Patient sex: M
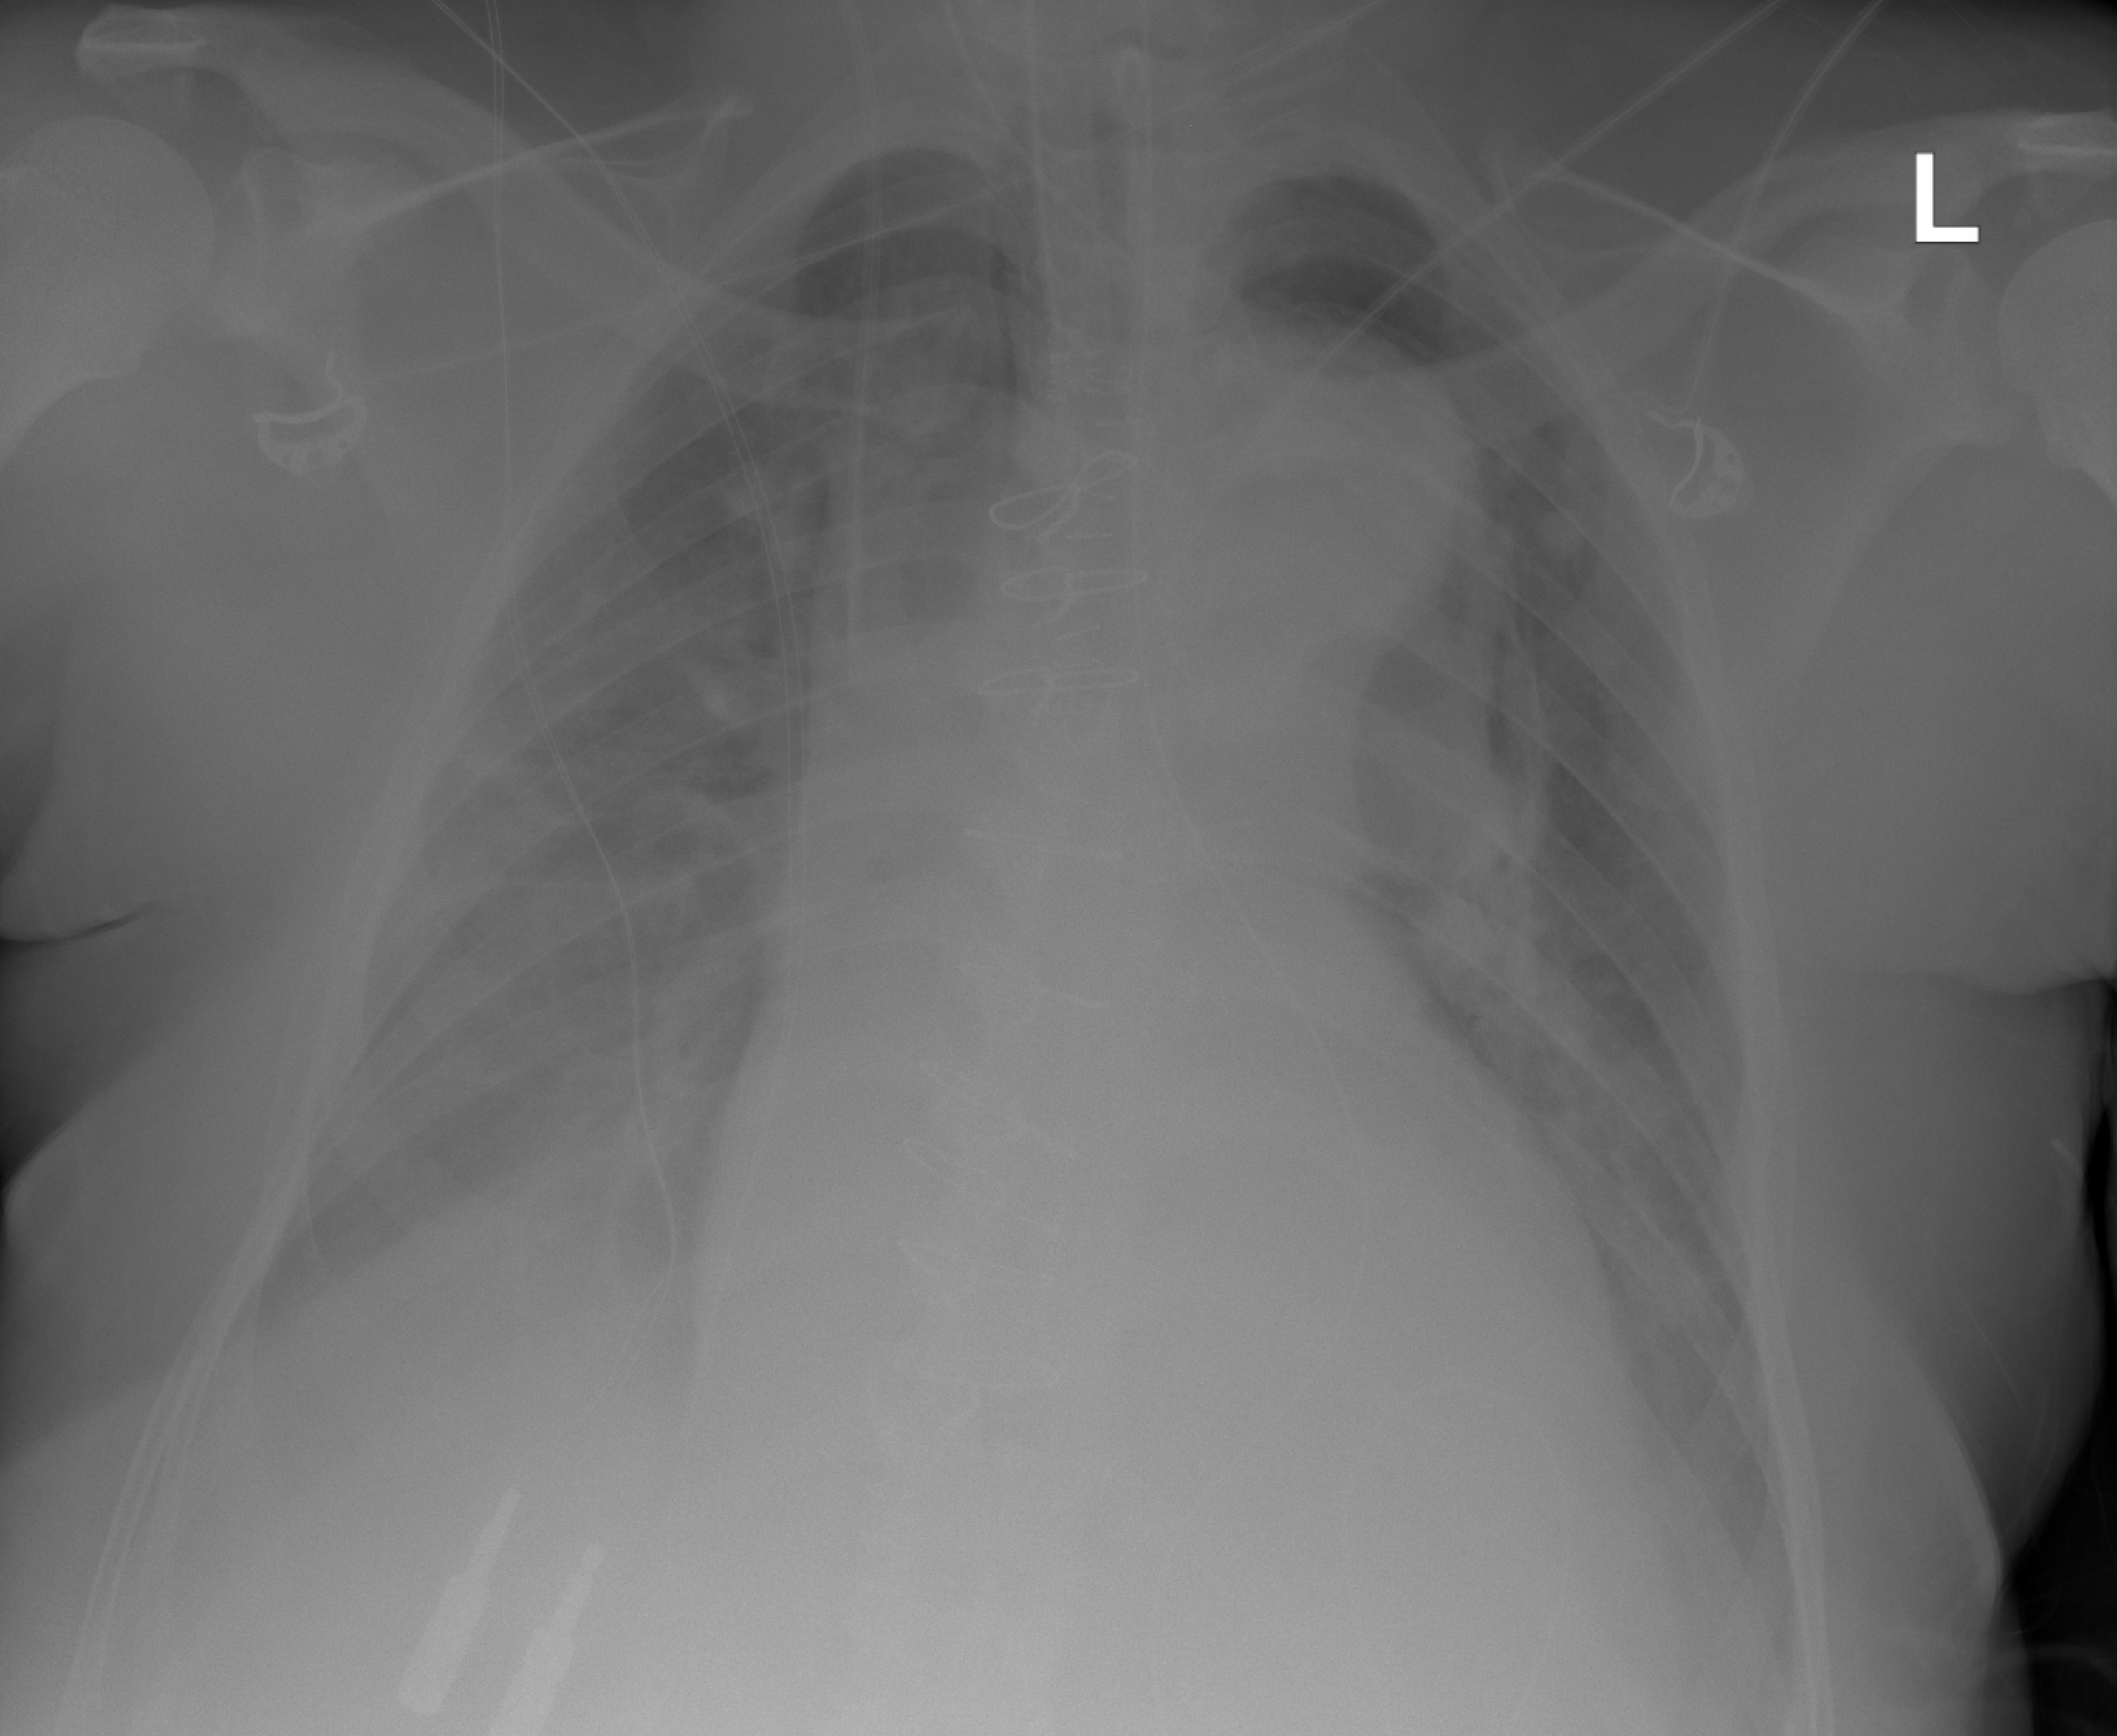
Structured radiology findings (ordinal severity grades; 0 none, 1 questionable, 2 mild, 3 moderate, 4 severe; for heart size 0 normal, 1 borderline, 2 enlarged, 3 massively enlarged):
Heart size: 2
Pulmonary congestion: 2
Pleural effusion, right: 3
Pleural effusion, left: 2
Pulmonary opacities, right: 2
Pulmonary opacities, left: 2
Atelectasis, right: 2
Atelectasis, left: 2